Question: HI i am facing an error while updating a record in the invent table. I am using the following sample code.
'''
static void Job4(Args _args)
{
CsInvBOMSplitQtyCalcHelper bomCalc;
Qty qty;
InventTable inventTable;
InventTable updateInventTable;
BOM bom;
boolean result;
BOMId bomId;
BOMVersion bomVersion;
ItemId item = "1000M-3C-Pcs";
select firstOnly * from bomversion
where bomversion.Active == true
&& bomversion.ItemId == item
&& csIsLengthItem(item) == false;
if (0 != bomVersion.RecId)
{
select * from bom
where bom.BOMId == bomversion.BOMId
exists join inventTable
where bom.ItemId == inventTable.ItemId
&& inventTable.CsIsLengthItem == true;
}
if (0 != bom.RecId)
{
result = true;
bomCalc = CsInvBOMSplitQtyCalcHelper::construct(item);
qty = bomCalc.getAdvicedBOMSpoolQty();
}
ttsBegin;
while select forUpdate updateInventTable
where updateInventTable.ItemId == item
{
updateInventTable.CsInvBOMSplitQty = qty;
updateInventTable.update();
}
ttsCommit;
info(strFmt('%1, %2, %3', result, qty, inventTable.CsInvBOMSplitQty));
}
'''
This is the error I get:

Please help me in resolving this issue.
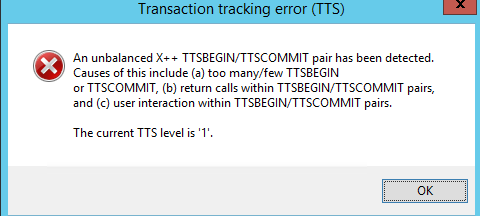
Answer: The error is obviously not caused by this job (but maybe an earlier version).
Just run this small job to reset the TTS level:
'''
static ttsAbort(Args args)
{
ttsabort;
}
'''
TTS level errors are usually caused by programming errors, say calling 'return' before 'ttsCommit'.